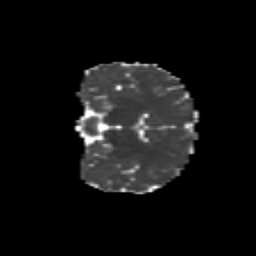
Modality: MD
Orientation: coronal
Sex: female
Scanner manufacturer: siemens
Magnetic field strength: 3 T
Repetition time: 5 s
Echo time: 0.071 s